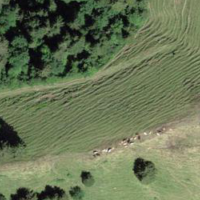
EUNIS habitat code: 23
Species observed at this site:
Geranium pyrenaicum